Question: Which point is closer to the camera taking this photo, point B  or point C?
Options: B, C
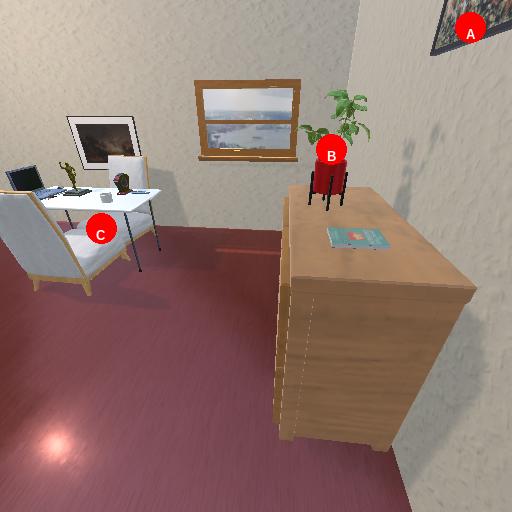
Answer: B